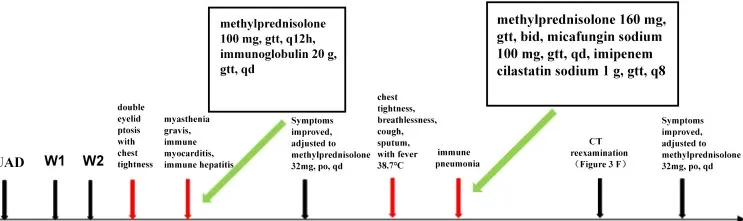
Timeline of immunized myocarditis and immunized pneumonia treated with corticosteroid interventions.
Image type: chart (chart)